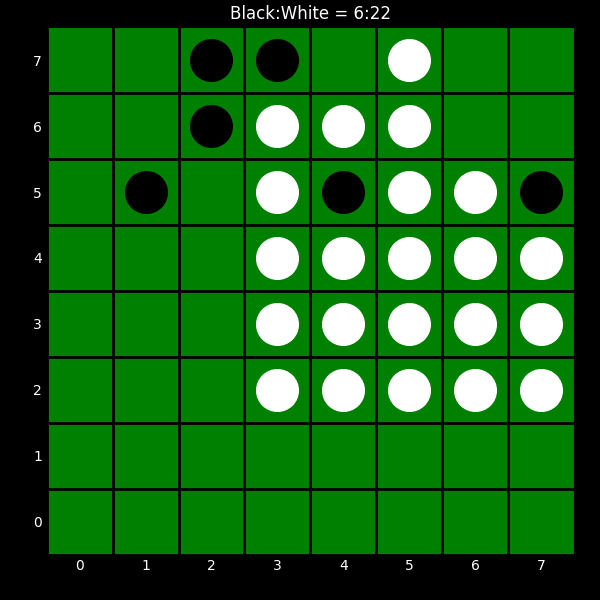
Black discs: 6
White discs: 22